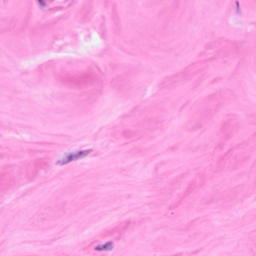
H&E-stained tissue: Breast